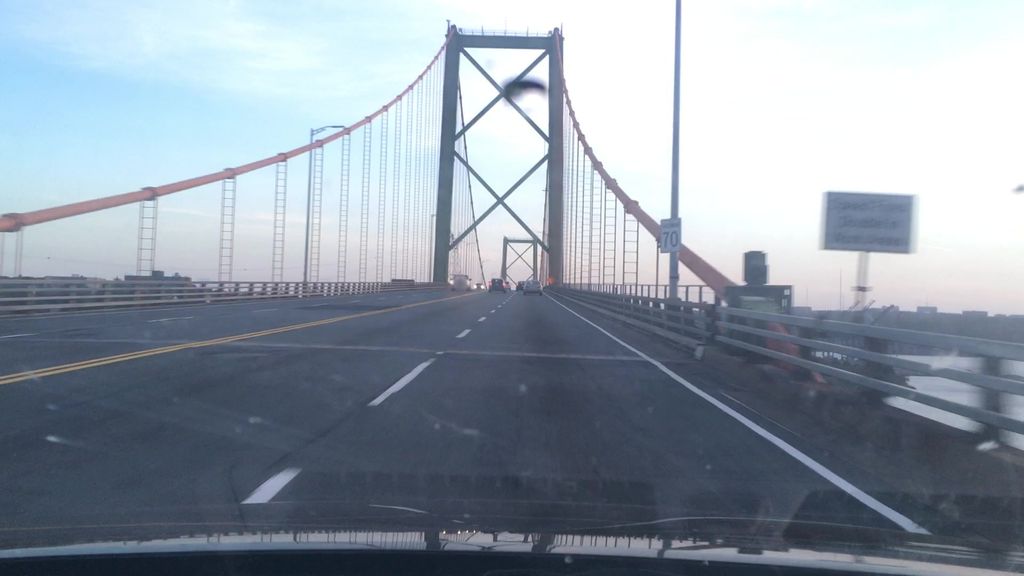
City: halifax